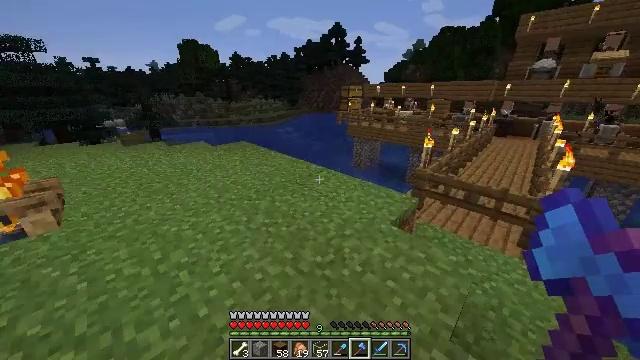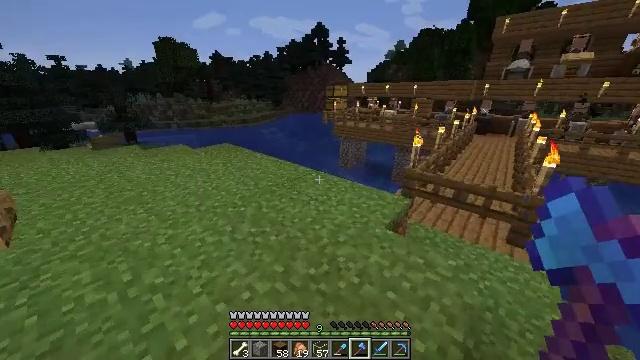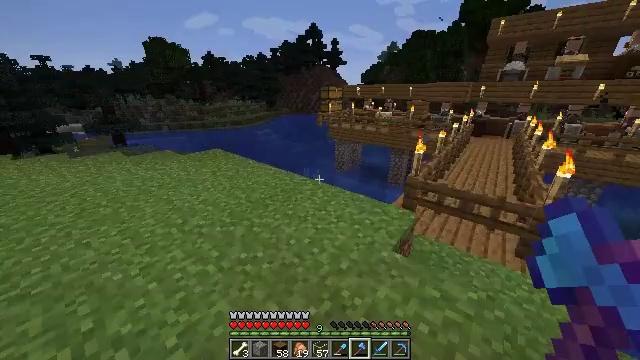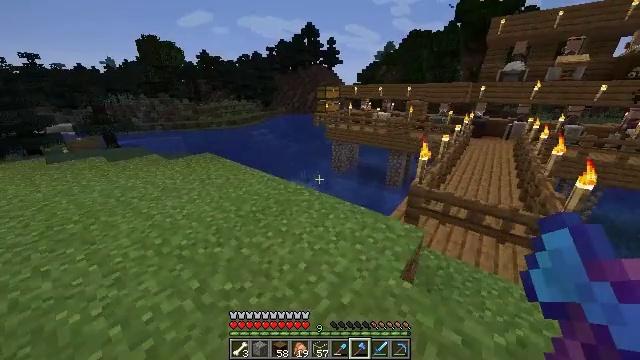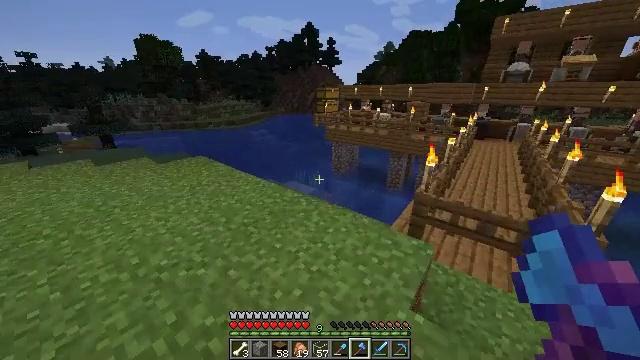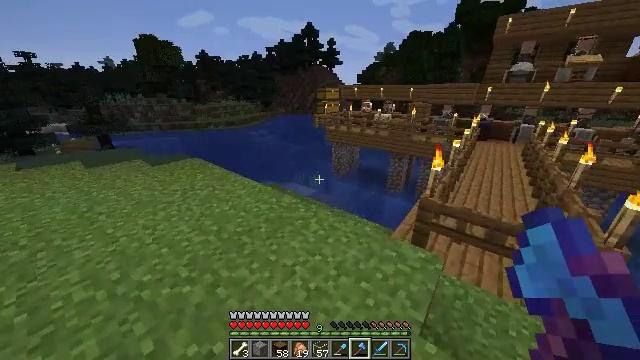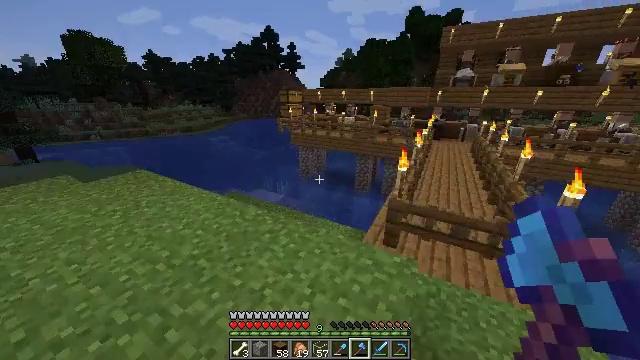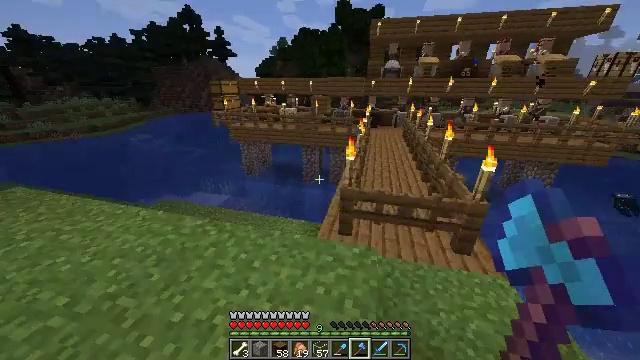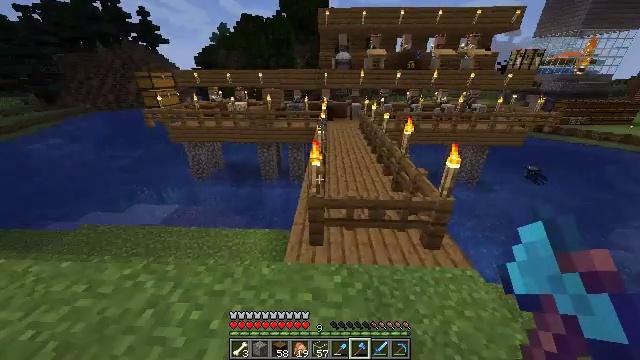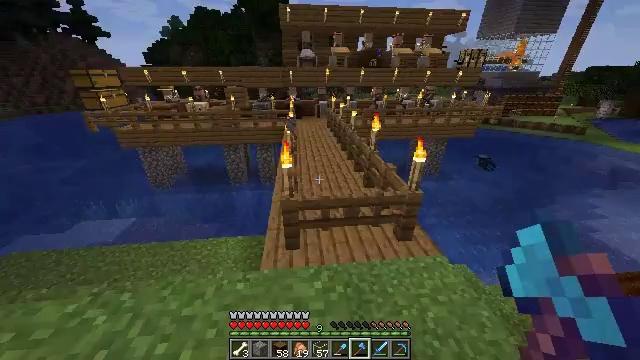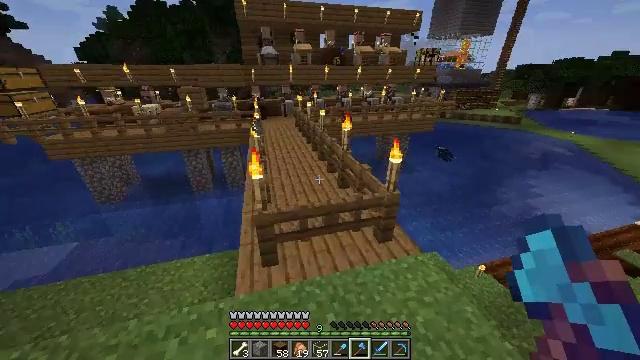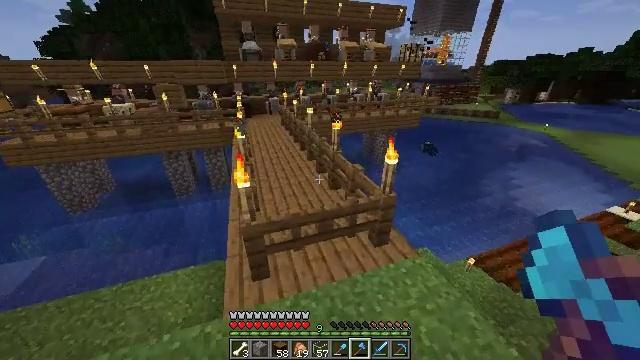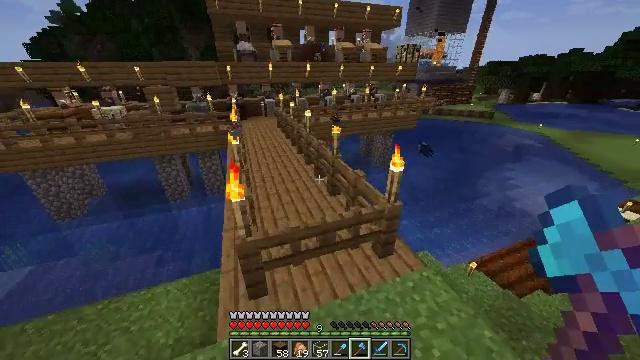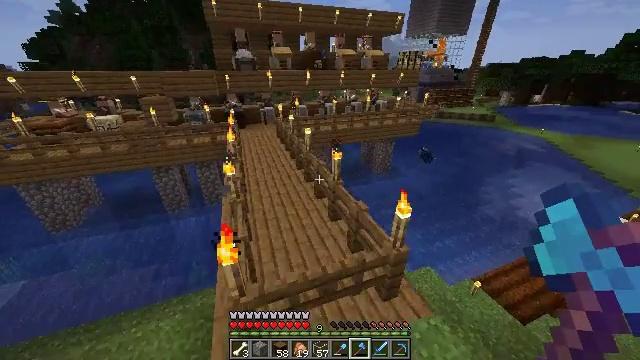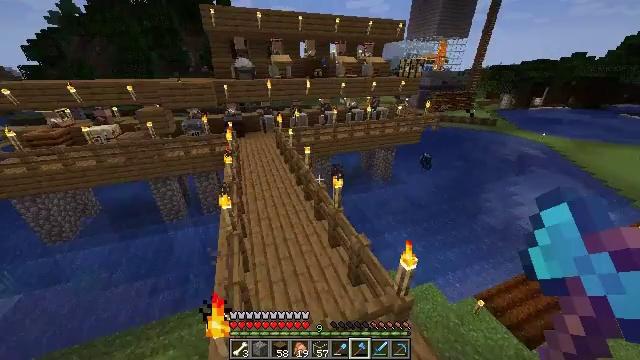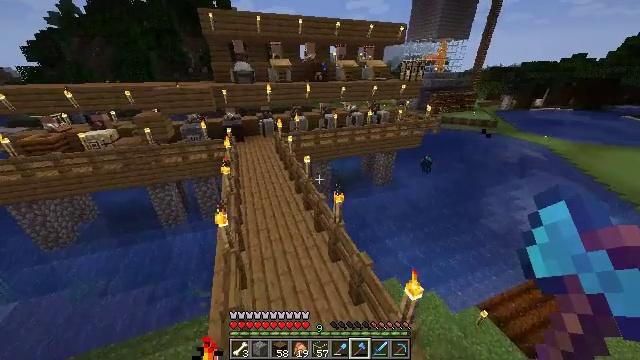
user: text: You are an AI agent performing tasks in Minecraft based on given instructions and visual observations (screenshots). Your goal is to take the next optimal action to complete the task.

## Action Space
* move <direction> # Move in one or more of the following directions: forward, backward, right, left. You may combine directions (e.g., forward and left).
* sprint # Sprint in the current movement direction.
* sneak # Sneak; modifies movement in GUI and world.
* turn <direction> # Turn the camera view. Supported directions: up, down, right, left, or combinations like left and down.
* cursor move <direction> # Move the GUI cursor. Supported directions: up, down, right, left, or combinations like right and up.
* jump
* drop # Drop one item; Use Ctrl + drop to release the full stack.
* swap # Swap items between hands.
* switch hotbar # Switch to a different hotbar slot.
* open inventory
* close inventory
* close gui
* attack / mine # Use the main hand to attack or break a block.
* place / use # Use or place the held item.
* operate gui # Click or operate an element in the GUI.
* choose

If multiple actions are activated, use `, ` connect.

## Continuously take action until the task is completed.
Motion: motion action
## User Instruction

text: Transform stone bricks into chiseled stone bricks using the crafting table.
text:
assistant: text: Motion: move forward, sprint, turn right
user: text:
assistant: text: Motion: move forward, sprint, turn right
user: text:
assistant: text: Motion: move forward
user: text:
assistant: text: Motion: move forward
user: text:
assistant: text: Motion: move forward
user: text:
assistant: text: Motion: move forward, sprint, turn right
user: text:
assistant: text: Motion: move forward, sprint, turn right and down
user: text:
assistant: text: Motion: move forward, turn right and down
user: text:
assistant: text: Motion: move forward, turn right
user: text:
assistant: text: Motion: move forward, turn right
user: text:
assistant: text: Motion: move forward, turn right
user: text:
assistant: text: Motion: move forward, turn right, jump
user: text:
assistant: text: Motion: move forward, jump
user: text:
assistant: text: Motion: move forward, jump
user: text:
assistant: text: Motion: move forward, jump
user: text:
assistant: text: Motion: move forward, jump
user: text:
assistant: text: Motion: move forward, jump
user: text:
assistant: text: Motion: move forward, turn left, jump
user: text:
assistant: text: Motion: move forward, turn left, jump
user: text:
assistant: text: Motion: move forward, turn left, jump
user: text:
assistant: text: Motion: move forward, turn left, jump
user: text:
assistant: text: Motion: move forward, turn left, jump
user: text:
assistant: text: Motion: move forward, sprint, turn left, jump
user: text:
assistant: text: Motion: move forward, sprint, turn left, jump
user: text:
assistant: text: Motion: move forward, sprint, turn left, jump
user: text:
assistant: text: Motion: move forward, sprint, turn left, jump
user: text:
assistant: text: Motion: move forward, jump
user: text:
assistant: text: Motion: move forward, turn left, jump
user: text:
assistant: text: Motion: move forward, jump
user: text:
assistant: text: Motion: move forward, jump